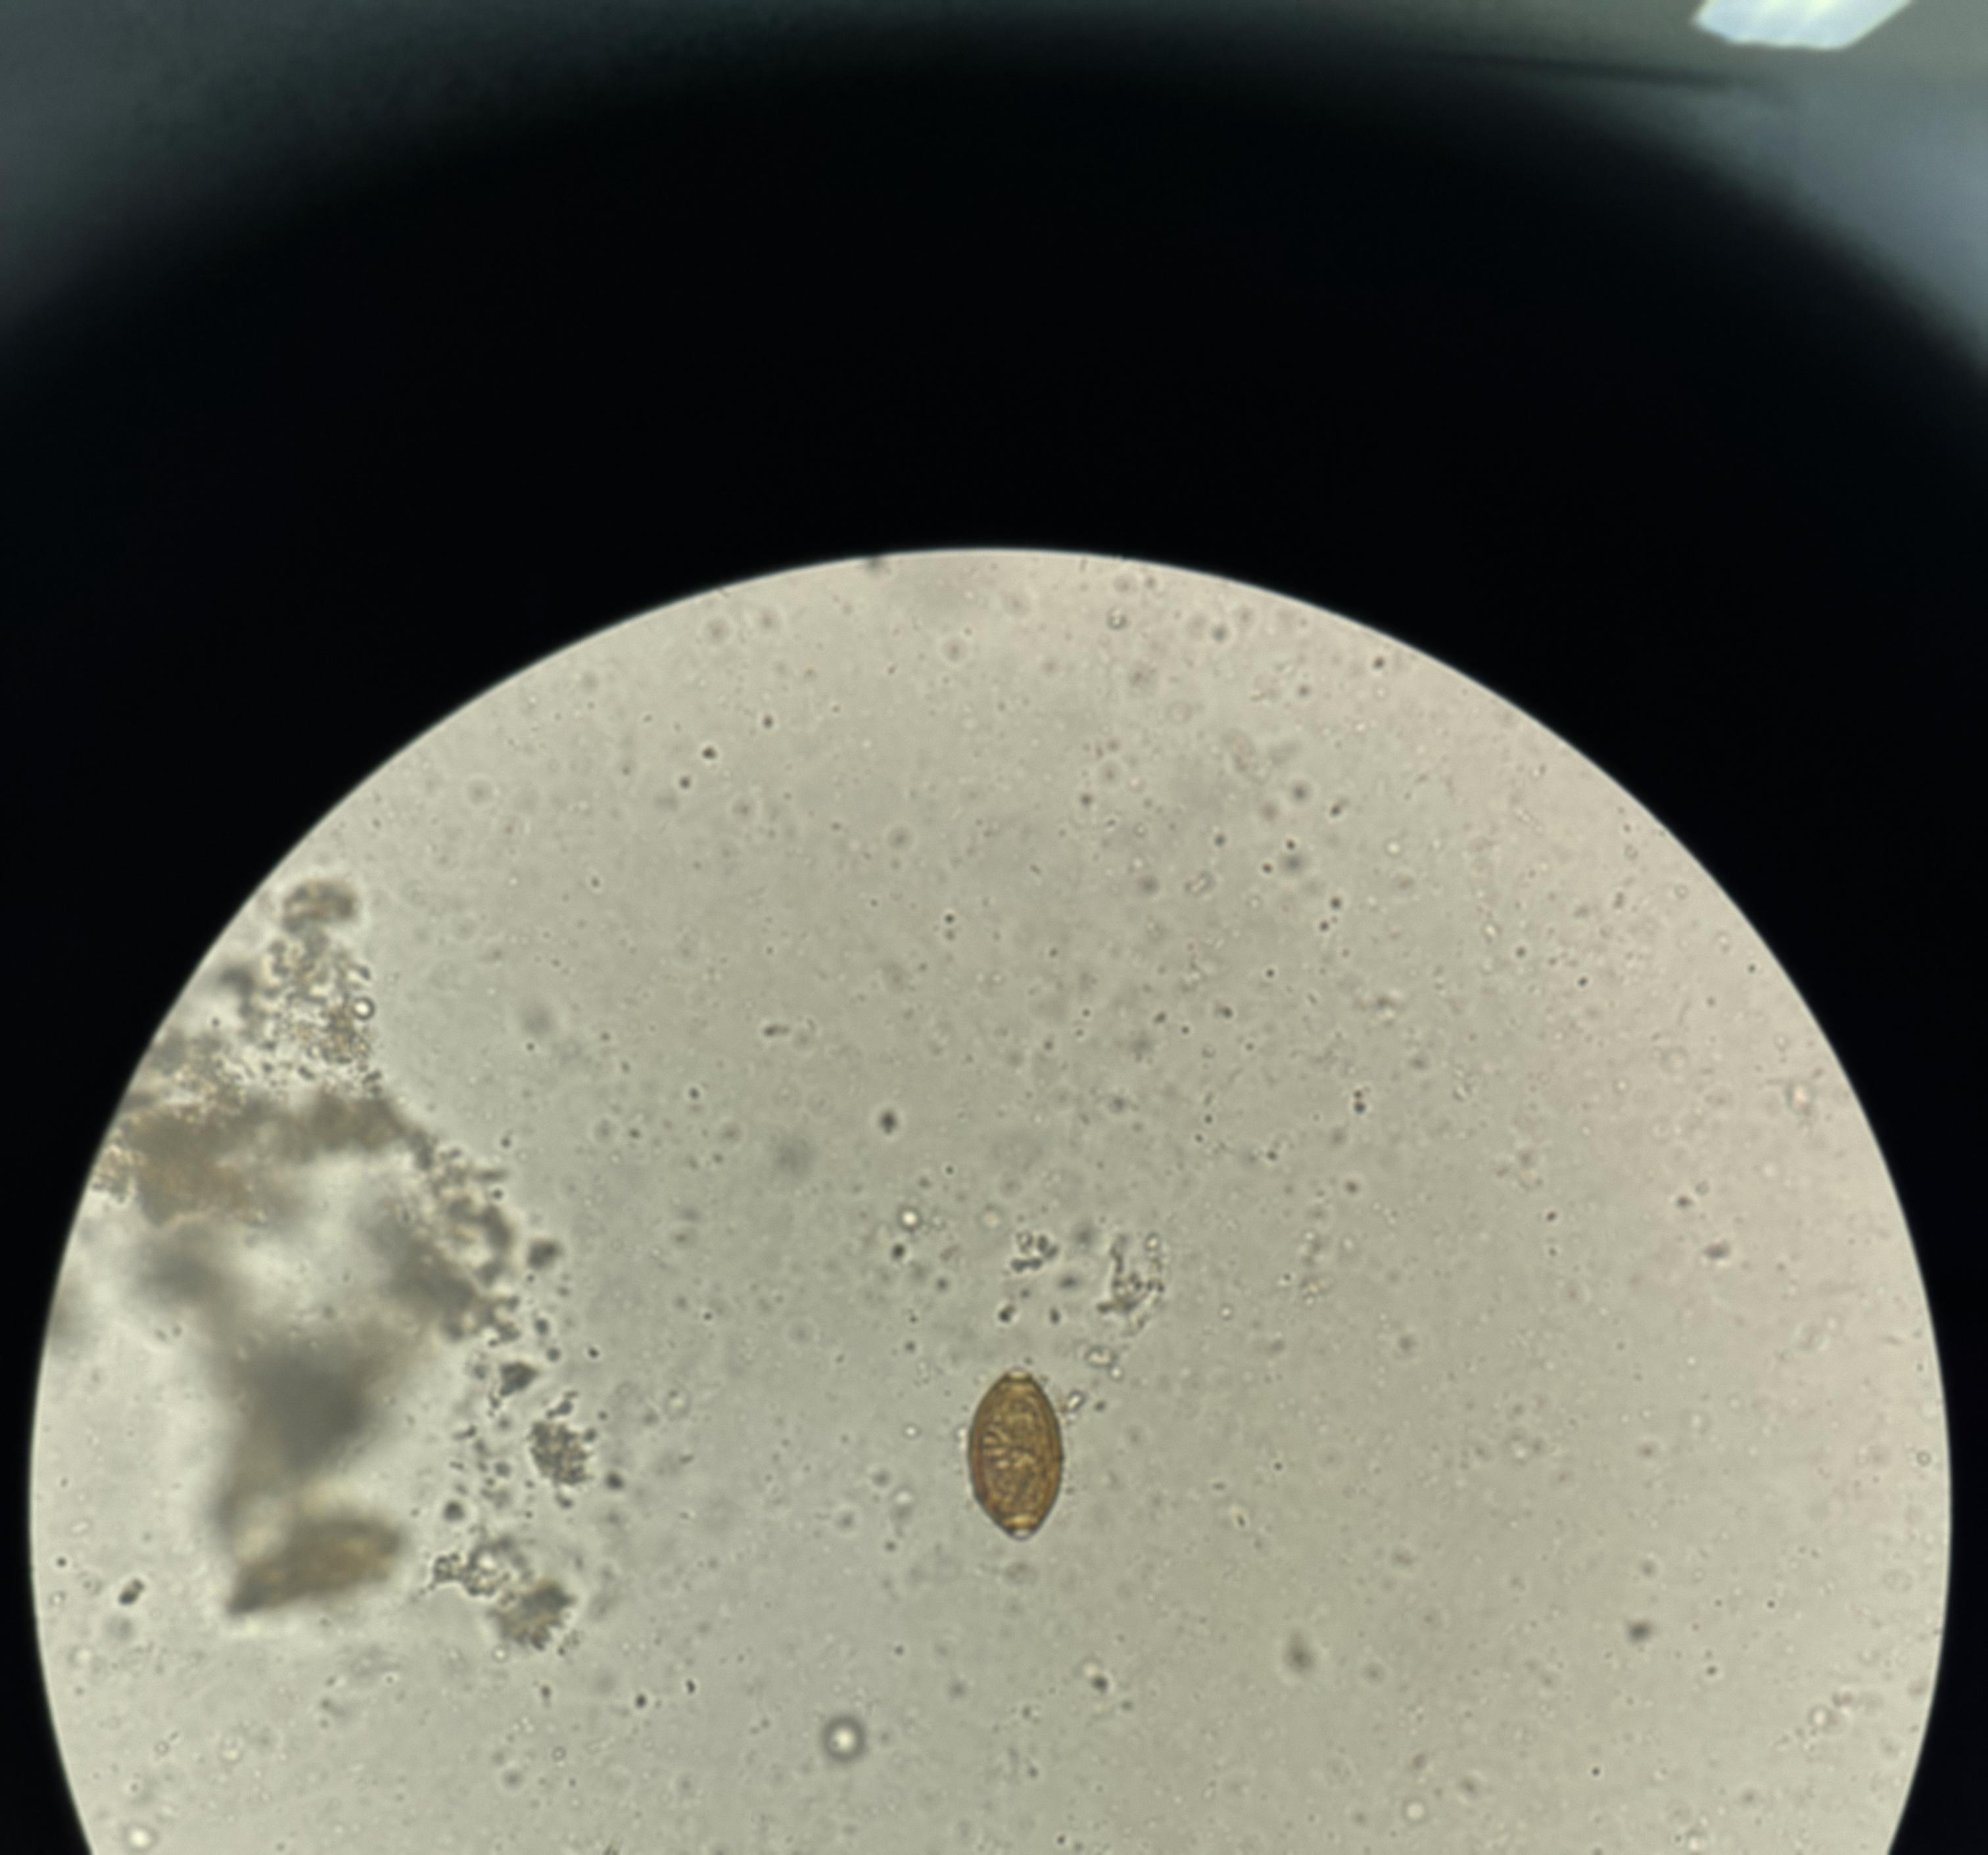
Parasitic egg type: Trichuris trichiura